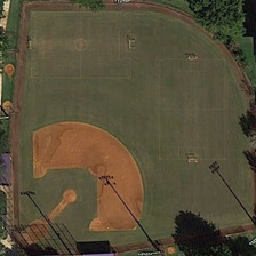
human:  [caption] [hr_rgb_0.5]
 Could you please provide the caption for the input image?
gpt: two football courts are surrounding the baseballfield .

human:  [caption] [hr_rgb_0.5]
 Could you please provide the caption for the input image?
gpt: a yellow baseball field beside two footballfields .

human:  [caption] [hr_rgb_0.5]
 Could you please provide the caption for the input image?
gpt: there are two football fields on the baseball fields surrounded by trees .

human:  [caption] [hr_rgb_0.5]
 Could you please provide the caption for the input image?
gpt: there is a baseball field and two football courts surrounded by some trees and lighting poles .

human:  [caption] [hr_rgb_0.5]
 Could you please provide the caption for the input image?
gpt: a baseball field is surrounded by several sparsely distributed green trees .